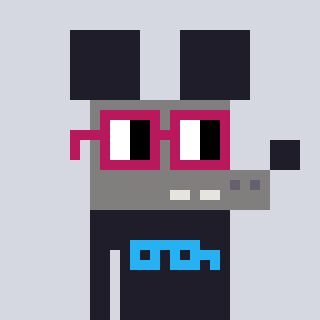
a pixel art character with square dark red glasses, a mouse-shaped head and a grayscale-colored body on a cool background